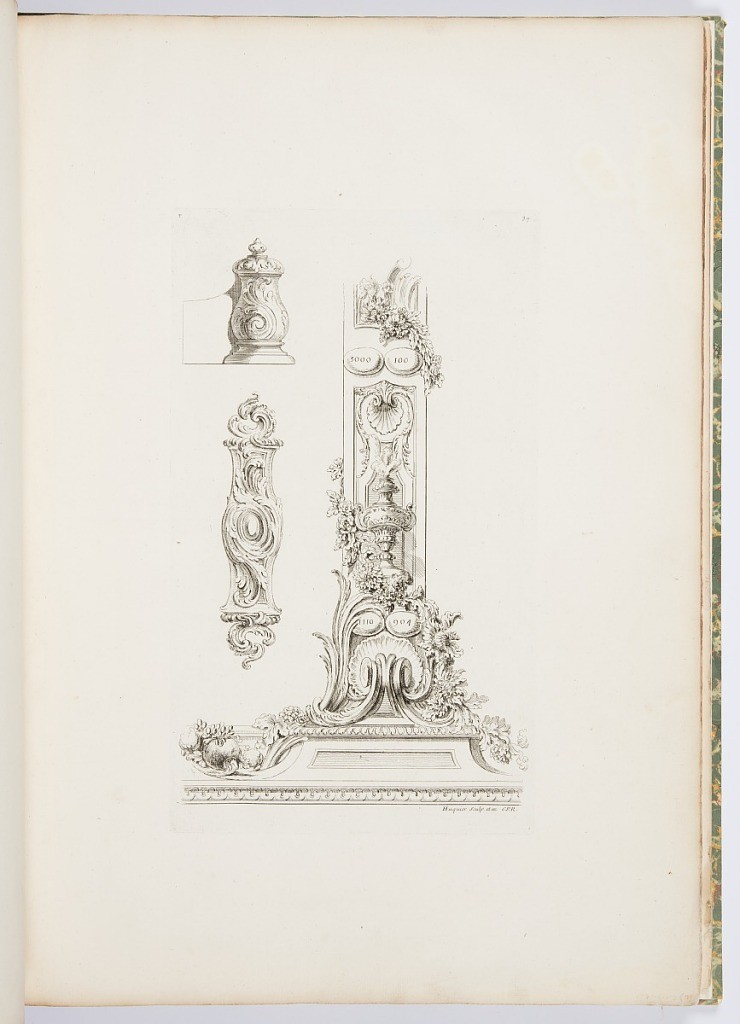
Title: Designs for the Border of the Biblical Chronology for the King , 3rd Plate, pl. 37 in Oeuvre de Juste-Aurèle Meissonnier
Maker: Juste-Aurèle Meissonnier, French, b. Italy, 1695–1750
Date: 1748
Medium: Etching on off-white laid paper
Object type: Print
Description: Only state. Plate showing three designs: upper left, end of scroll with acanthus leaf motif; lower left, backplate of key form decorated with swirling acanthus leaves; right, ornament with shell, urn, leaves, and fruit decoration on plinth. Within design on right, four ovals with numeric inscriptions: upper left, 3000; upper right, 100; lower left, 1110; lower right, 904.